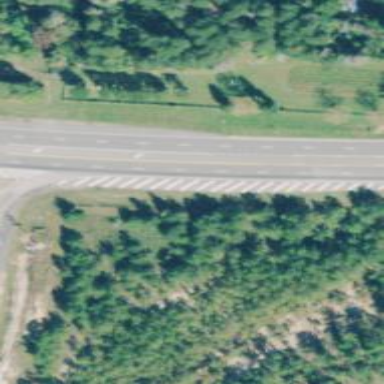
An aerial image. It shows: Asphalt road designated as trunk highway.